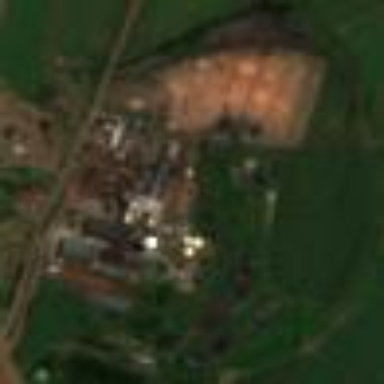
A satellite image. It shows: Sugar refinery located in industrial area.